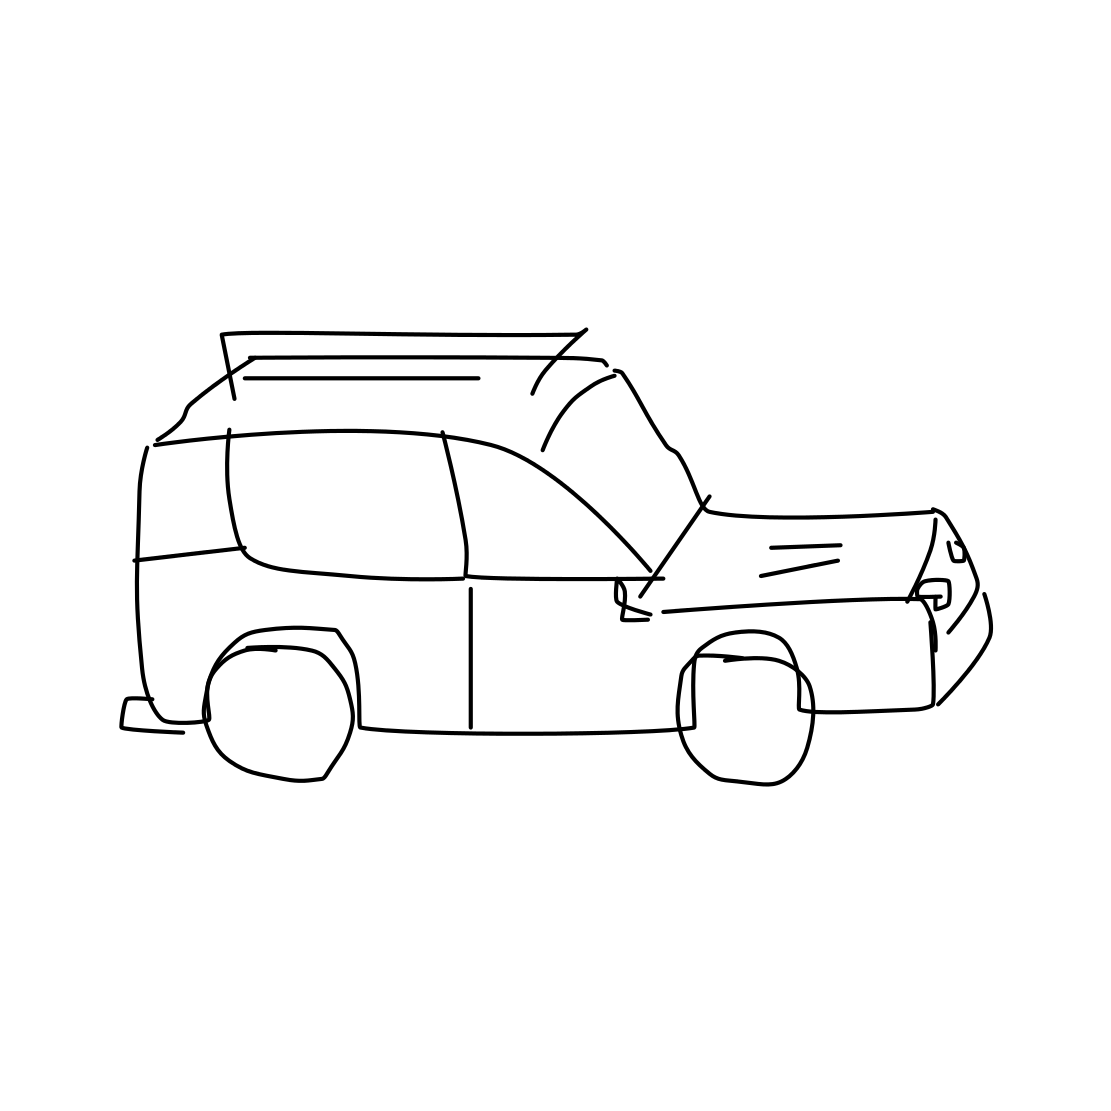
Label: suv